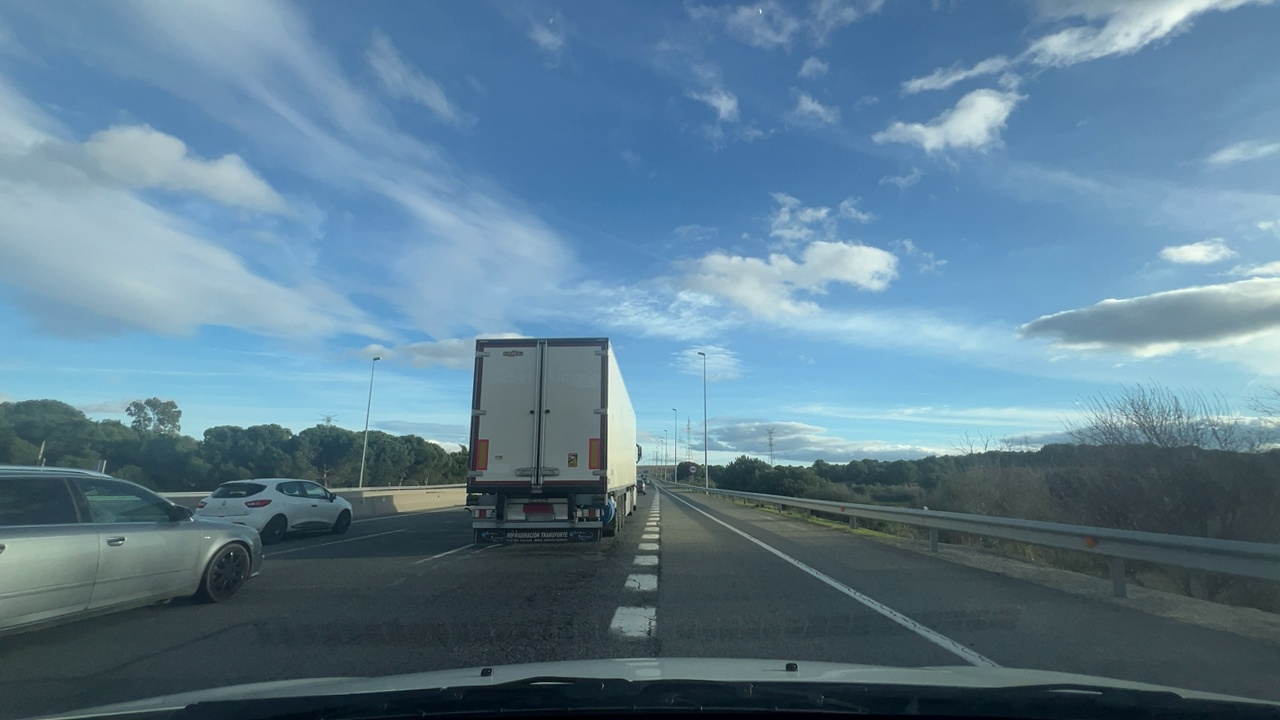
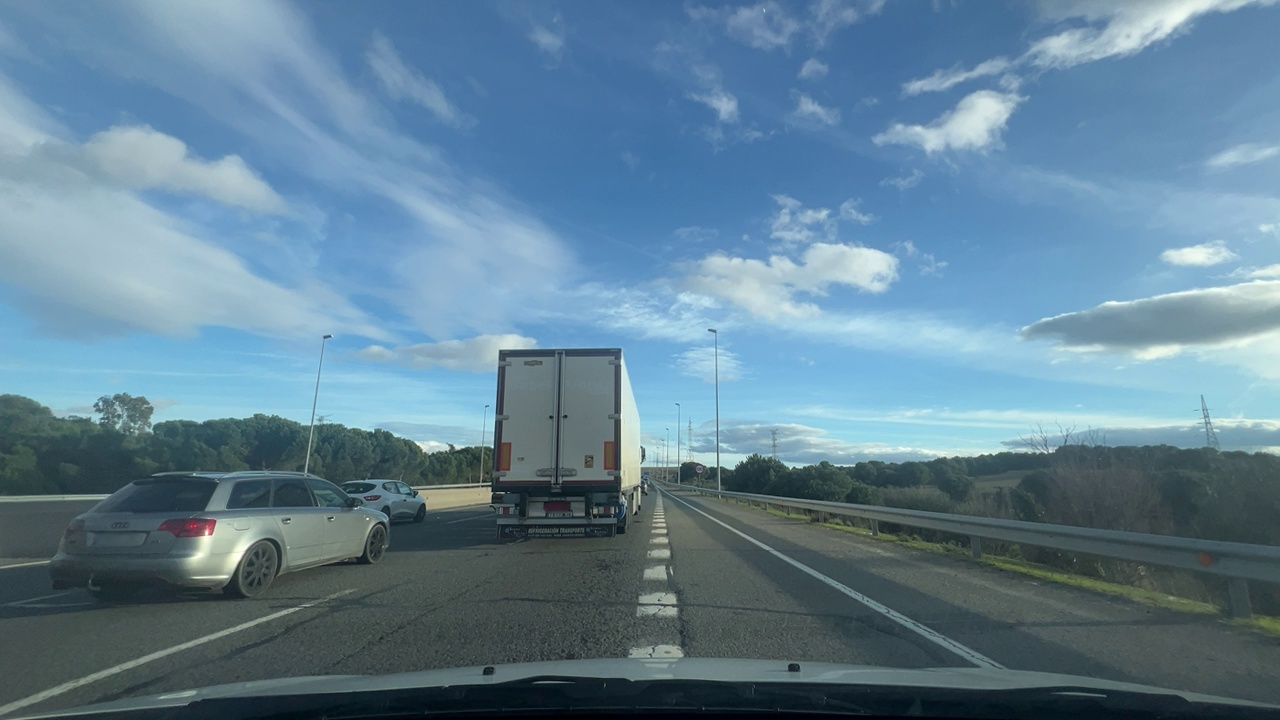
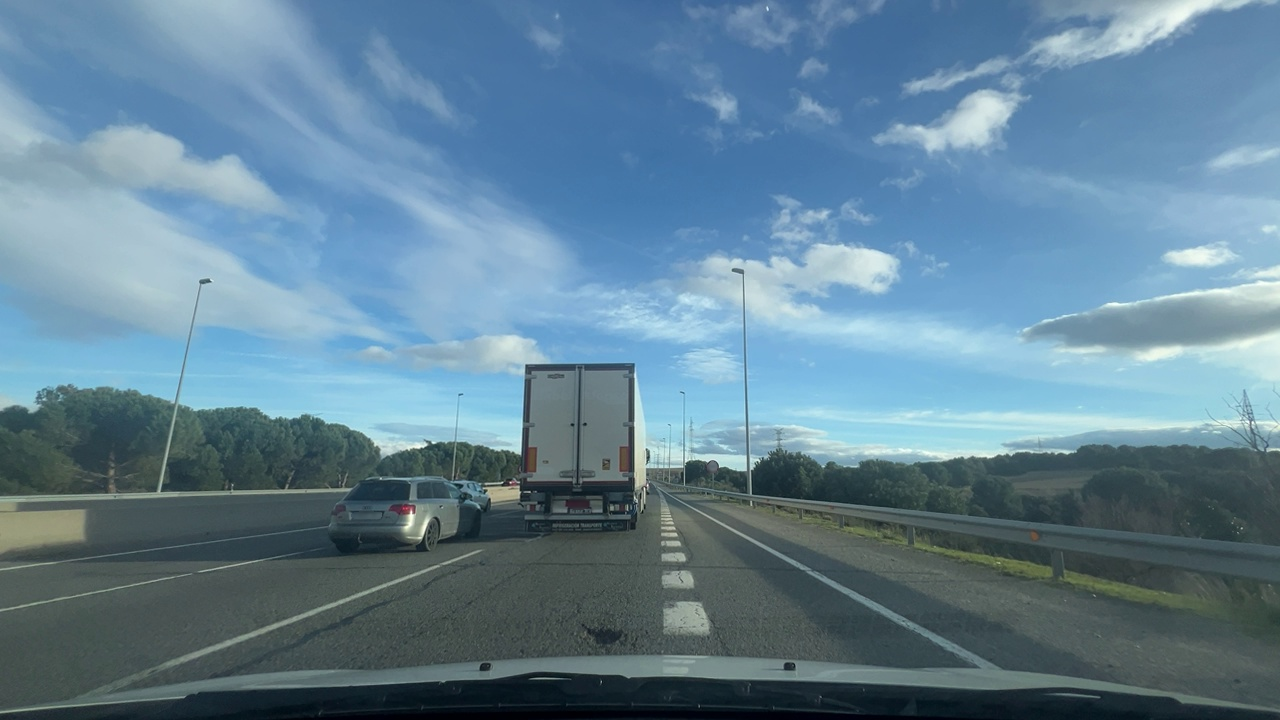
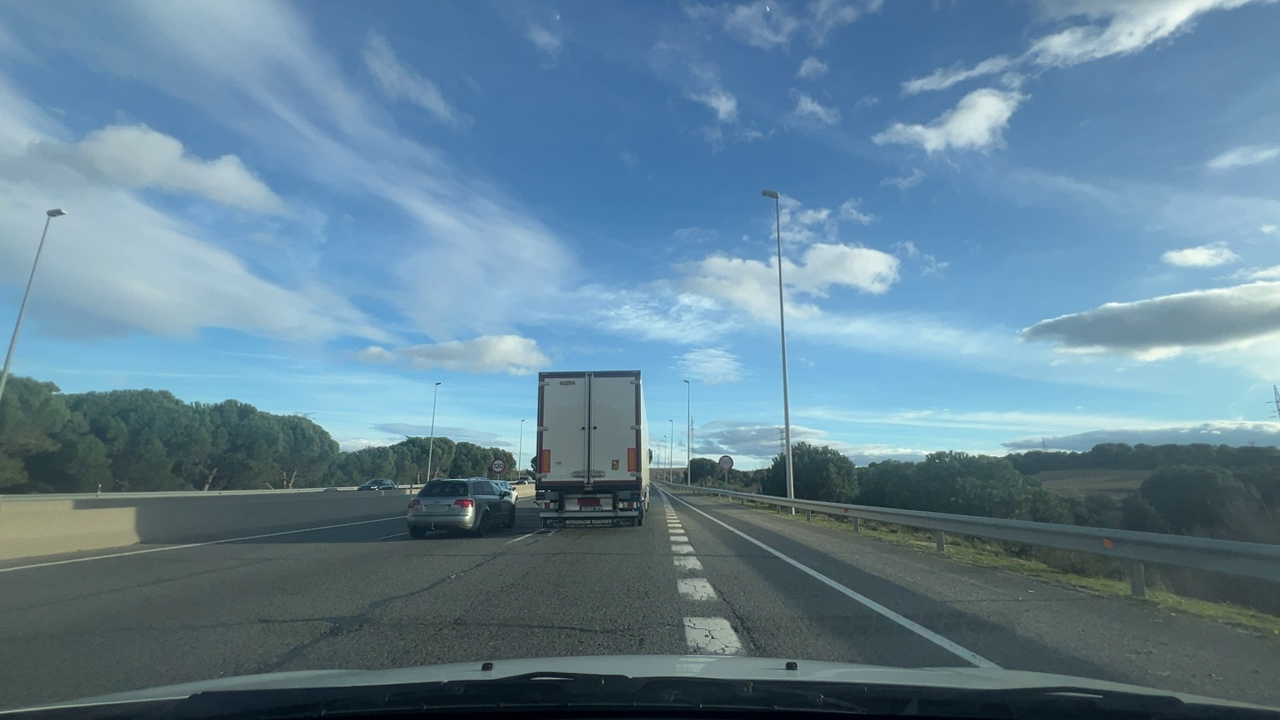
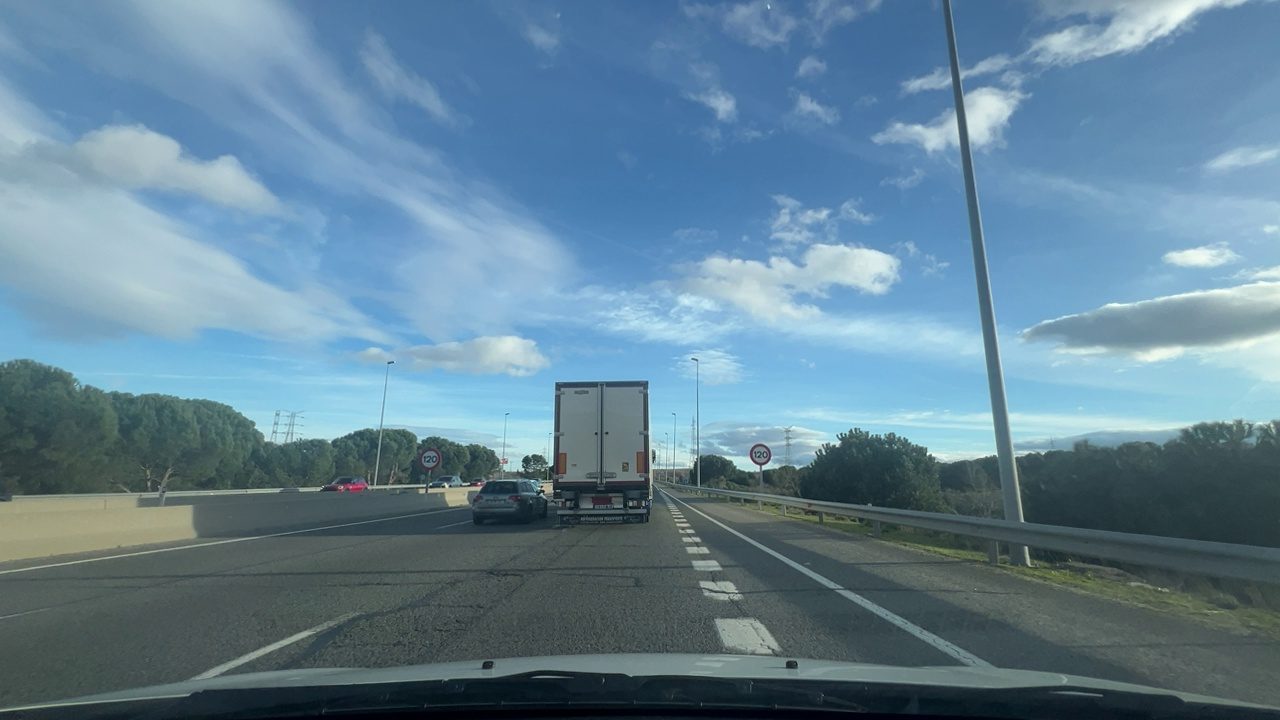
Situation: Speed limit adaptation
Question: Are multiple speed limit signs with different values visible?
Answer: No
Reasoning: Two speed limit signs displaying the same values appear simultanuosly.

Situation: Speed limit adaptation
Question: Is there a speed limit sign regulating the ego lane?
Answer: Yes
Reasoning: A speed limit sign is positioned on the roadside facing the ego direction of travel.

Situation: Speed limit adaptation
Question: What speed value is displayed on the visible speed limit sign?
Answer: 120
Reasoning: The visible speed limit sign displays 120 km/h.

Situation: Speed limit adaptation
Question: Is the ego vehicle traveling on a highway?
Answer: Yes
Reasoning: Multiple wide lanes and highway-style signage indicate a highway environment.

Situation: Speed limit adaptation
Question: Is the ego vehicle entering or exiting a highway?
Answer: Yes
Reasoning: The ego lane converging into the adjacent left lane indicates a highway merge

Situation: Speed limit adaptation
Question: Are speed bumps, crosswalks, or construction-related obstacles present in the ego lane?
Answer: No
Reasoning: There are no visible objects ahead